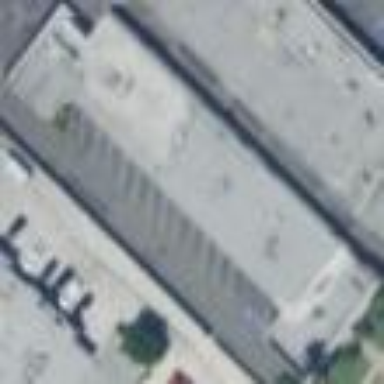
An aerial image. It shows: Commercial building.